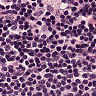
Metastatic tissue present: no